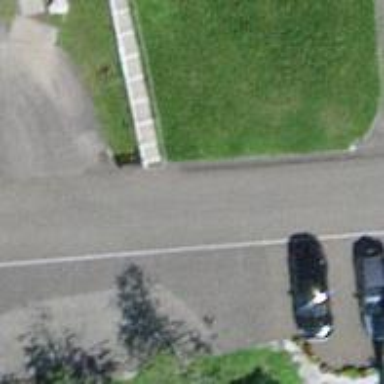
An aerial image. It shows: Set of steps on the road.